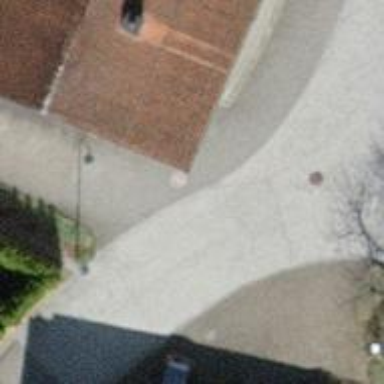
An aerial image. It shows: Residential road with asphalt surface. The road has grade2 quality track and no sidewalk.